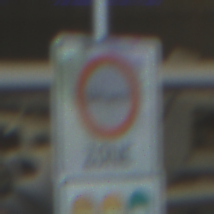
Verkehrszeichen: BeginnUmweltzone
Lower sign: FreistellungVomVerkehrsverbot1
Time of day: Midday
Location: Indoor (Urban)
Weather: NotSpecified
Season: NotSpecified
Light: Natural